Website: ulta-beauty
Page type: delivery-shipping
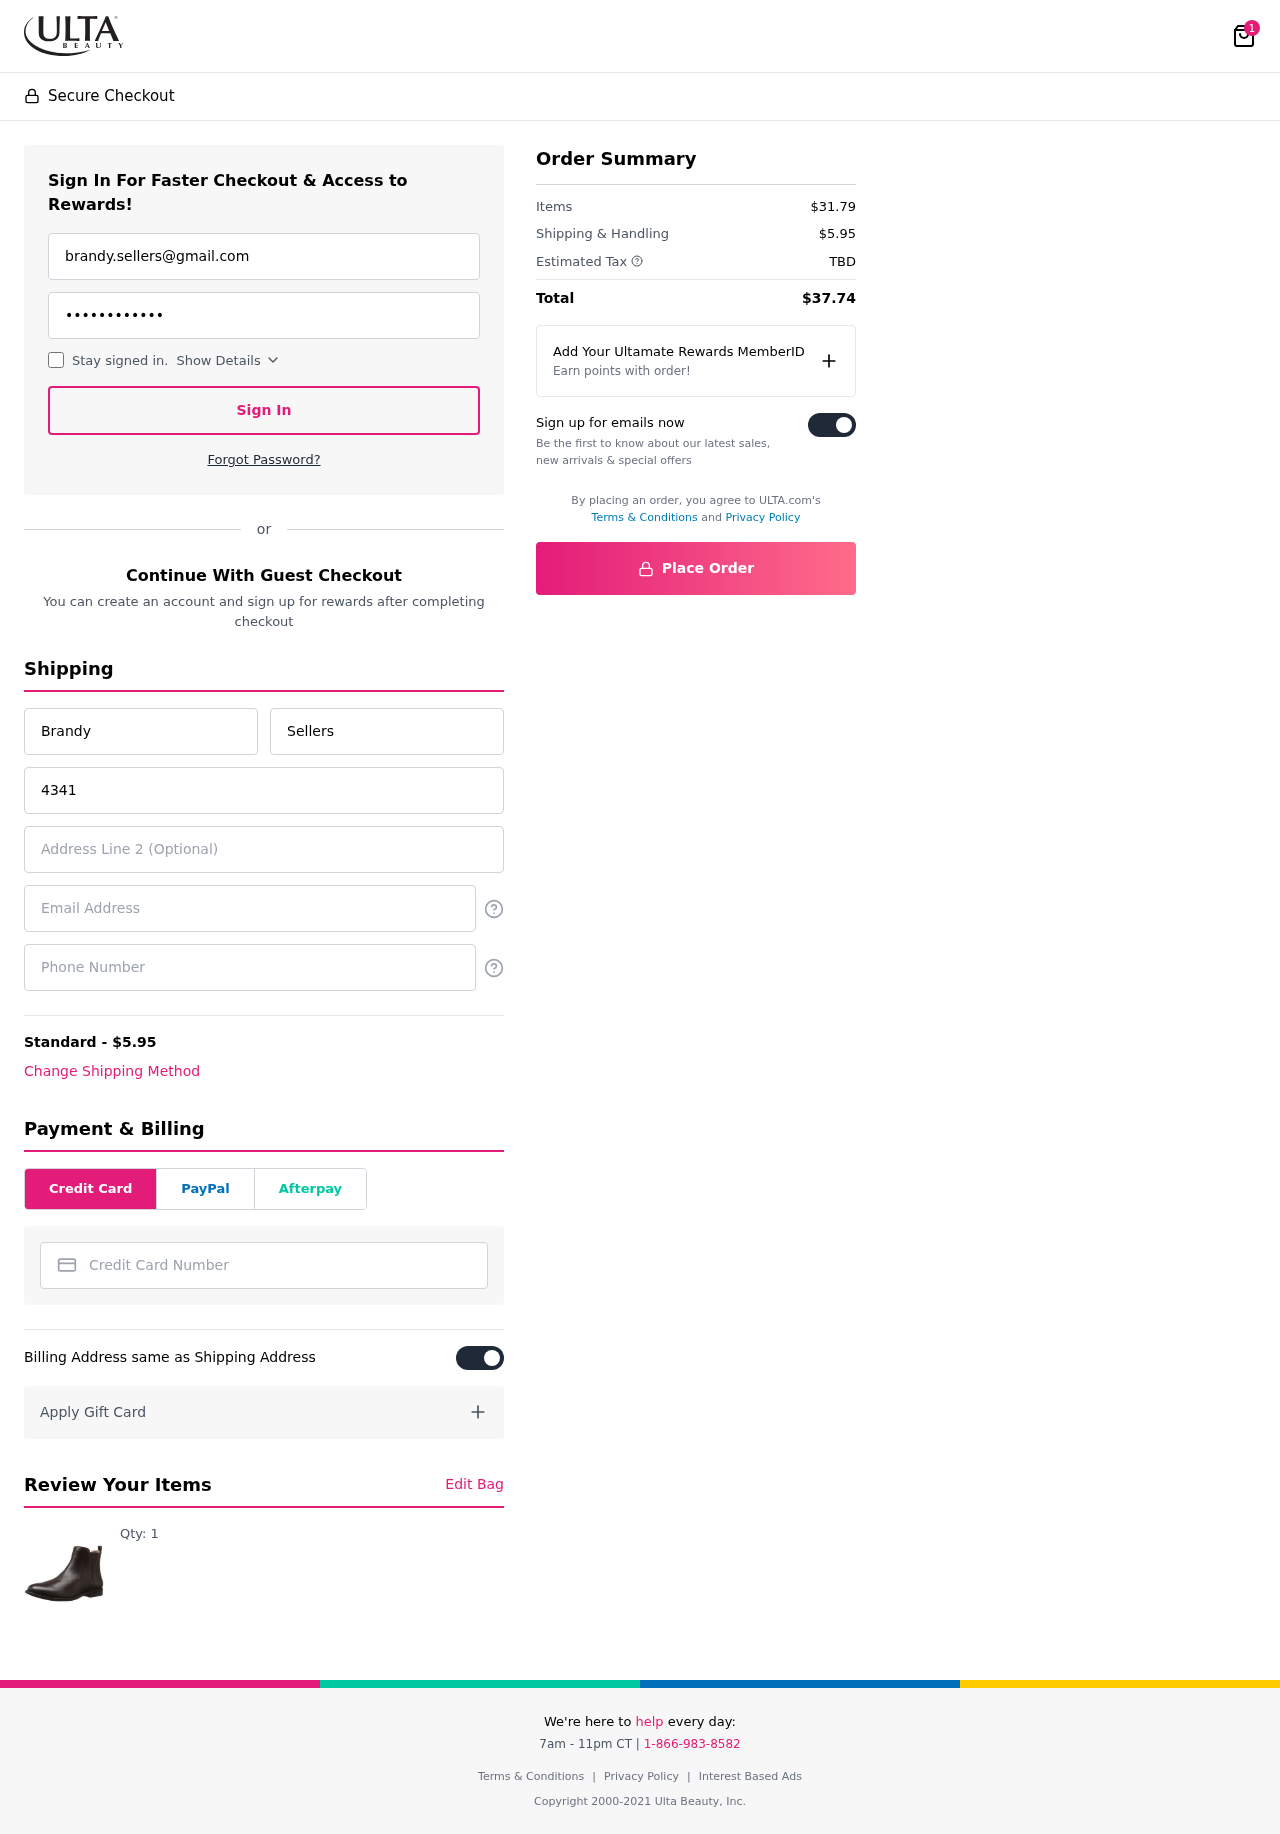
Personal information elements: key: PII_CARD_NUMBER
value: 4148 7651 7584 5240
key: PII_EMAIL
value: brandy.sellers@gmail.com
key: PII_EMAIL2
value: brandy.sellers@gmail.com
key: PII_FIRSTNAME
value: Brandy
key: PII_LASTNAME
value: Sellers
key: PII_PHONE
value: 7482237512
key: PII_STREET
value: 4341 Adam Fords
Product elements: key: PRODUCT1_QUANTITY
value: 1
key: PRODUCT1
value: Qty: 1
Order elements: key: ORDER_NUM_ITEMS
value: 1
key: ORDER_SHIPPING_COST
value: $5.95
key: ORDER_SUBTOTAL
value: $31.79
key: ORDER_TAX
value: TBD
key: ORDER_TOTAL
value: $37.74